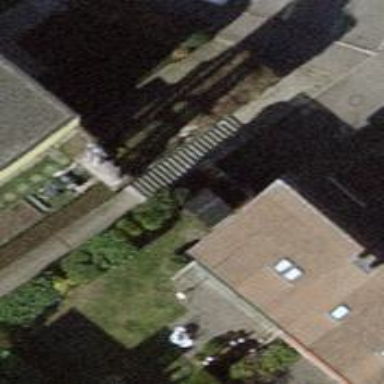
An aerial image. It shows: Set of steps on the road.